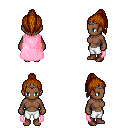
a pixel art fantasy rpg character, female body template, human, dark skin, pink cape, white pants, brunette long topknot hairstyle, iron tiara, brown shoes, four views (front, back, left, right), 2x2 character sprite sheet, small pixel art, hard edges, no anti-aliasing